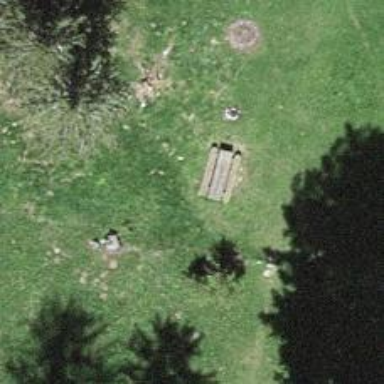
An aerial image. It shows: Picnic site for tourists.